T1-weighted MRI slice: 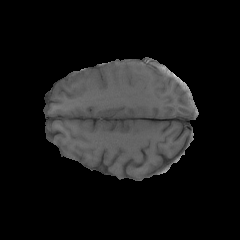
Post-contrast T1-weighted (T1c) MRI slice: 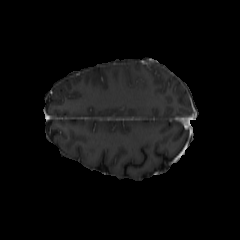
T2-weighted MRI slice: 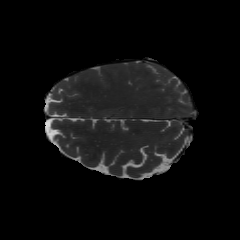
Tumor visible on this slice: no